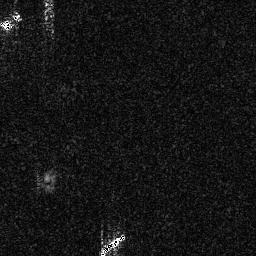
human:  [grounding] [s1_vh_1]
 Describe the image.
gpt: In the satellite image, there is  <ref>1 medium ship </ref> <box>[[39, 90, 48, 98, 0]]</box> located at bottom.